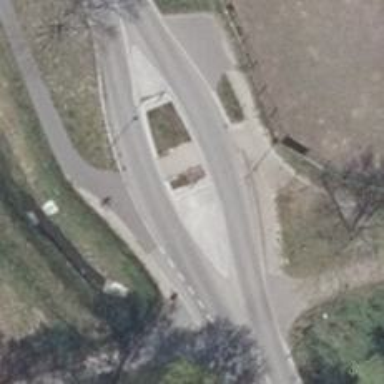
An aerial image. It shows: Traffic calming island.